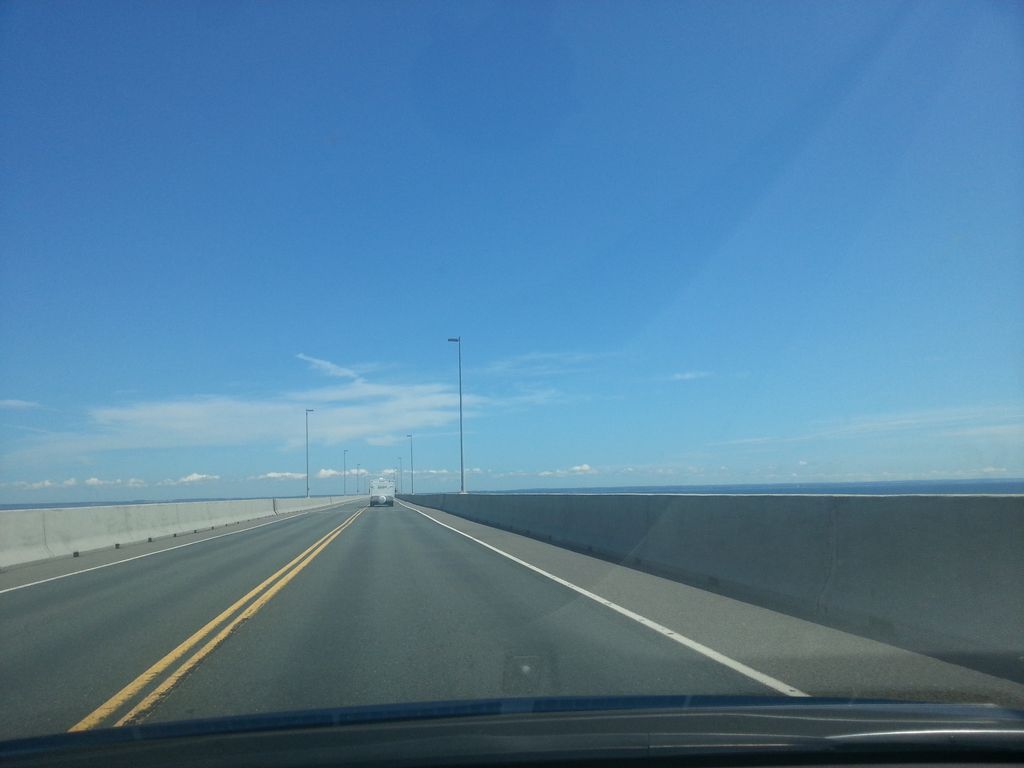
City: charlottetown